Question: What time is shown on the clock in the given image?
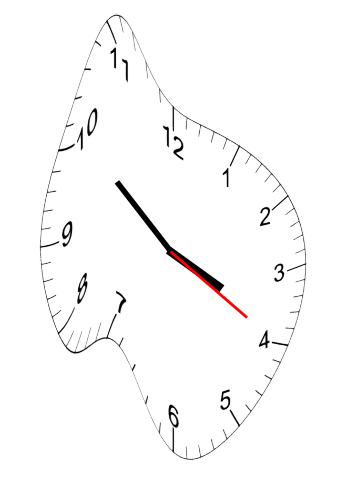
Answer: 03:51:20